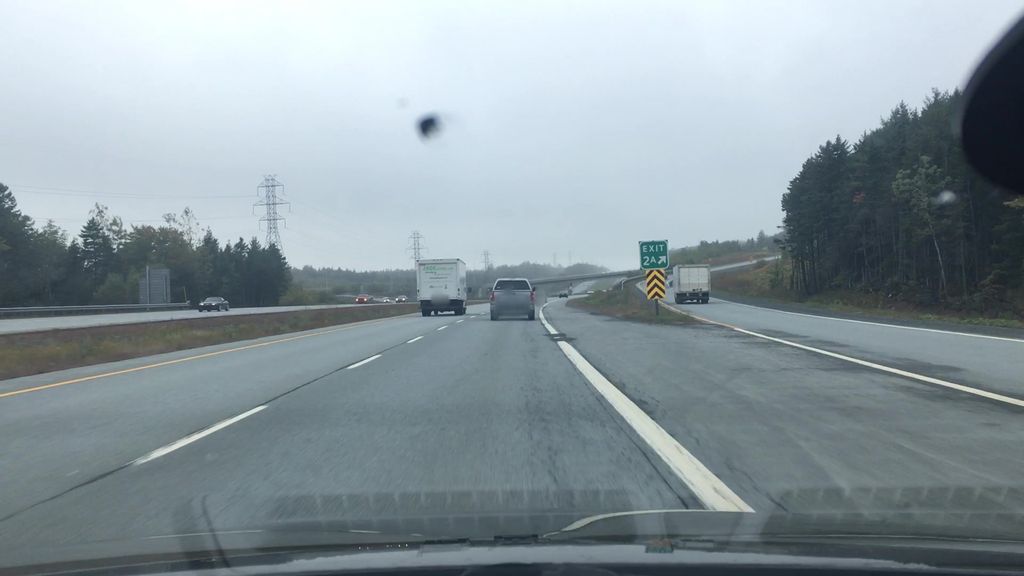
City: halifax